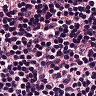
Metastatic tissue present: no